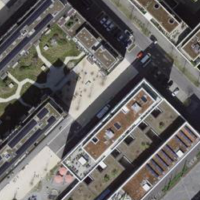
EUNIS habitat code: 56
Species observed at this site:
Cephalanthera rubra
Campanula barbata